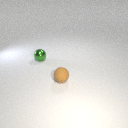
small brown rubber sphere in front of small green metal sphere